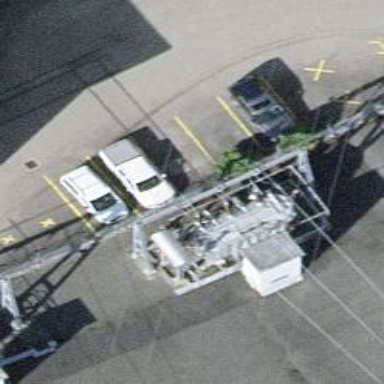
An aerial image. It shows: Power line in the image.